Point out the variations between the two images.
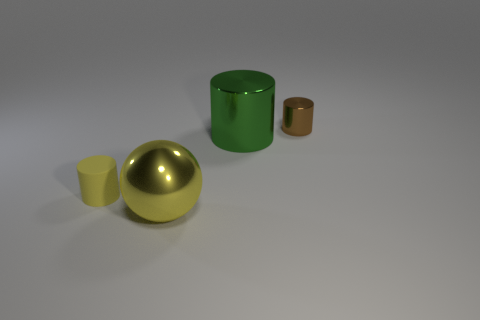
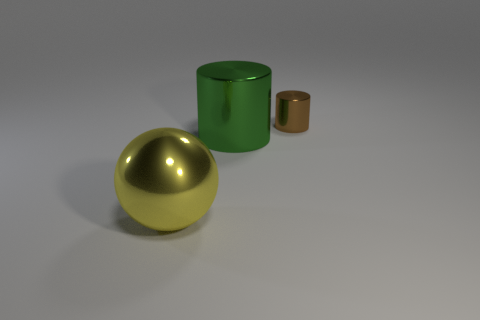
the small rubber cylinder is no longer there
the rubber object is no longer there
the yellow matte cylinder is no longer there
the tiny yellow cylinder is gone
the small yellow matte thing has disappeared
the small yellow rubber cylinder that is left of the big green cylinder is gone
the tiny yellow rubber cylinder that is on the left side of the large metal ball is gone
the small yellow rubber cylinder to the left of the big cylinder is missing
the tiny yellow matte cylinder that is left of the green cylinder is gone